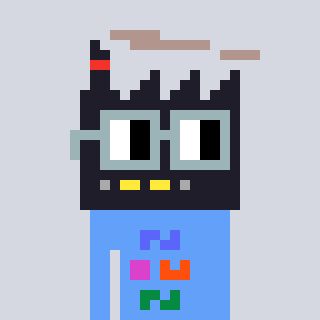
a pixel art character with square dark gray glasses, a factory-shaped head and a blue-colored body on a cool background